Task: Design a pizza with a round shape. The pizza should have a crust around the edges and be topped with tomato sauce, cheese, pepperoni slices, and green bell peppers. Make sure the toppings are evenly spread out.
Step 328:
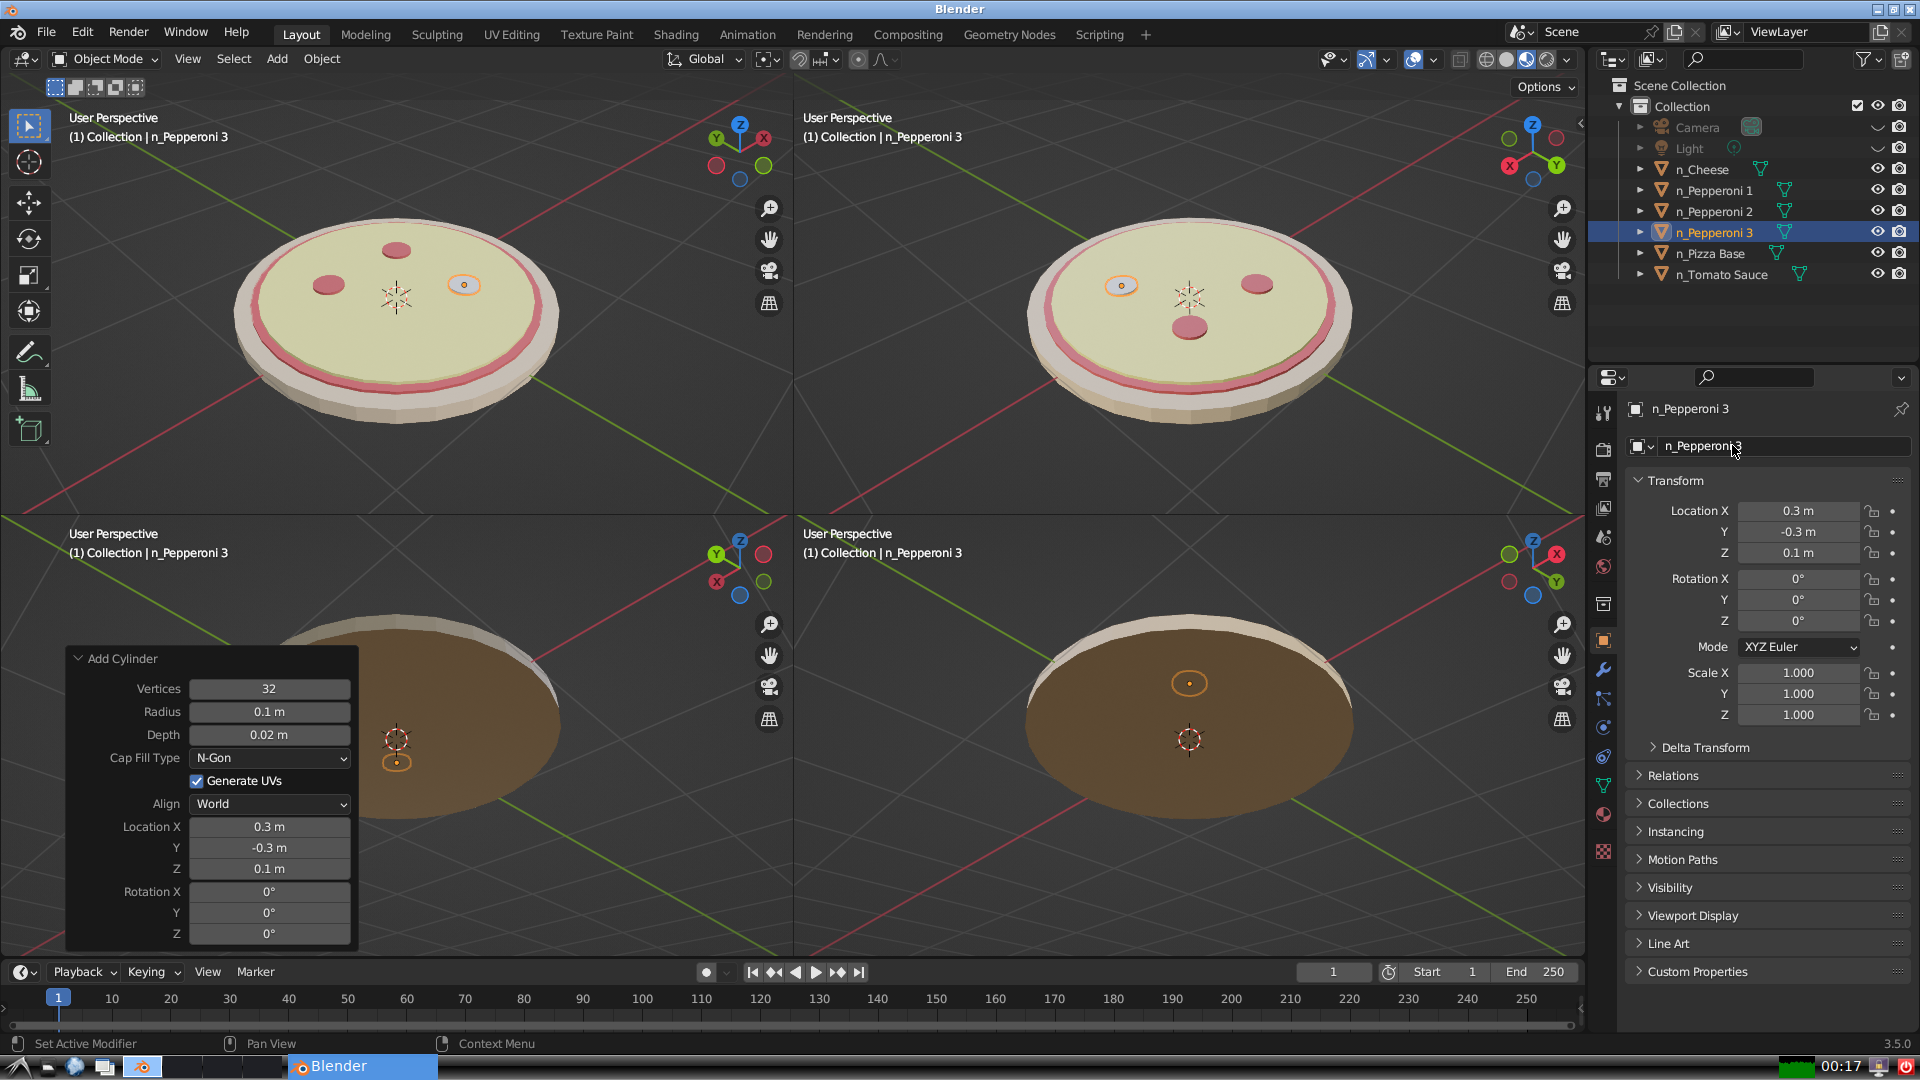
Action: {"mouse_move": [1603, 815]}